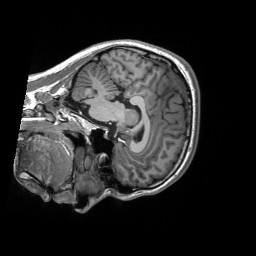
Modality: T1w
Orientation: sagittal
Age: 23
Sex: male
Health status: healthy
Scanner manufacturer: siemens
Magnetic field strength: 3 T
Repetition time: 2.53 s
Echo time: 0.00219 s